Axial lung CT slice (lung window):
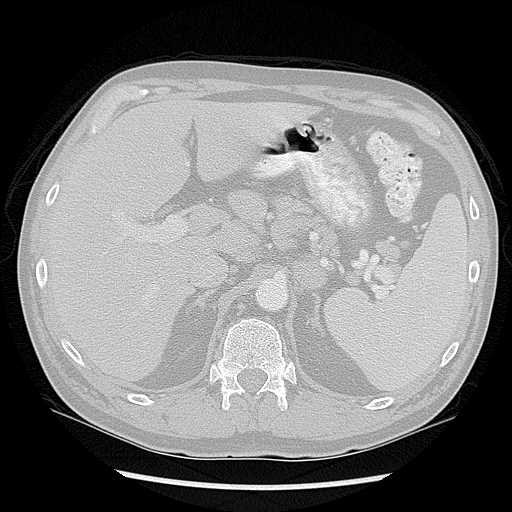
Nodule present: no